Question: In IntelliJ every time I make a change in code and I run the app afterwards, "run window" is automatically popped up. Is there any way to disable this annoying behaviour or how to make it less distracting?

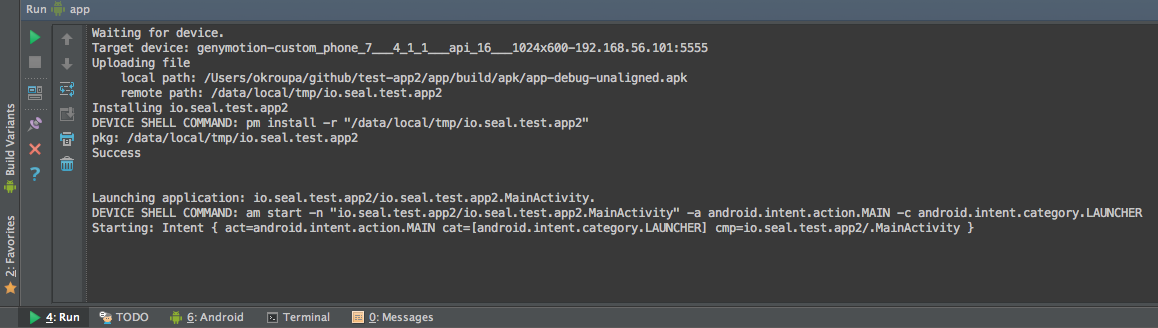
Answer: There is currently no solution to do this permanently. However, there is a workaround to prevent it from popping up. Try this:
After the first time the window pops-up simply resize it (i.e. grab the TOP and drag down until the window disappears). This will prevent it from popping up again until you manually click one of the buttons to open (i.e. Run, TODO, Android, Terminal, Messages, (and Find Results) - or whatever you have in that same area if you've customized it).
To keep it from popping up, never click the hide button on any of these windows but rather use the same "drag from top to bottom" to hide them (the effect is the same).
This is annoying, to say the least, but once you get used to it it works fine and is much less annoying than dealing with that blasted Run popup window :)
I should mention that this is completely safe to do as the windows are only hidden when you do this, and clicking the window's button at the bottom will show it in its original size - so nothing goes missing or breaks using this method :-)